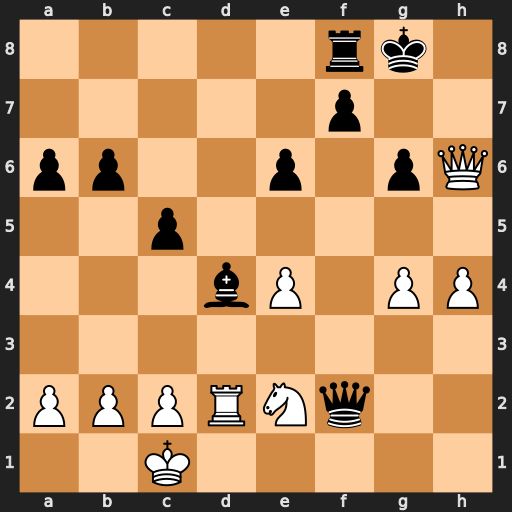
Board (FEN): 5rk1/5p2/pp2p1pQ/2p5/3bP1PP/8/PPPRNq2/2K5
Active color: w
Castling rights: -
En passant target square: -
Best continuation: Nxd4 Qe1+ Rd1 Qxe4 Nb3